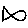
Label: fish